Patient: sex M, age 62
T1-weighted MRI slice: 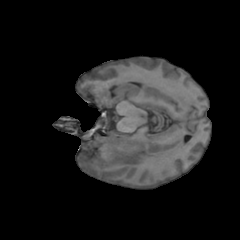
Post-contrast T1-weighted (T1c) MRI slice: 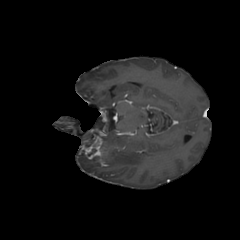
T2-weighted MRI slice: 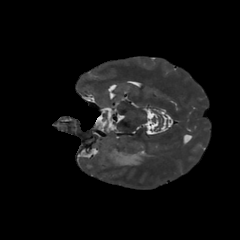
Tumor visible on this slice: yes
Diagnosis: Glioblastoma, IDH-wildtype
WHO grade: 4